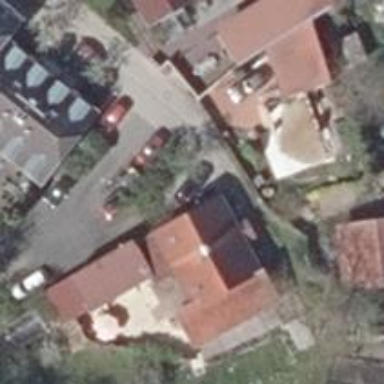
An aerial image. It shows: Residential road.